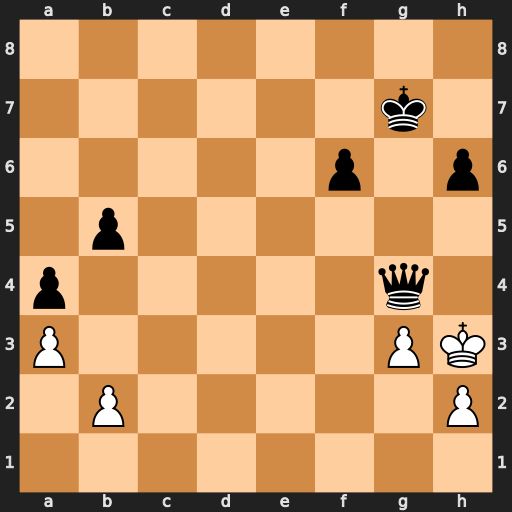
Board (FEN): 8/6k1/5p1p/1p6/p5q1/P5PK/1P5P/8
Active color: w
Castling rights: -
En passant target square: -
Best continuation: Kxg4 Kg6 Kf4